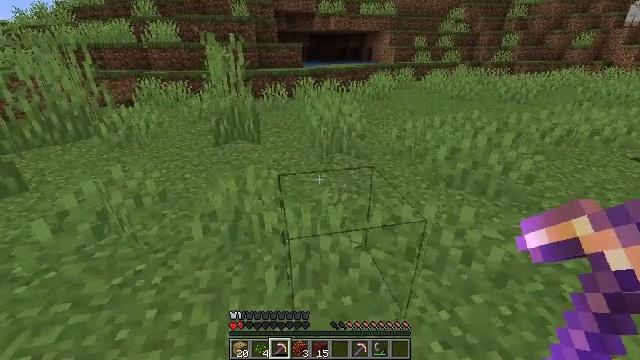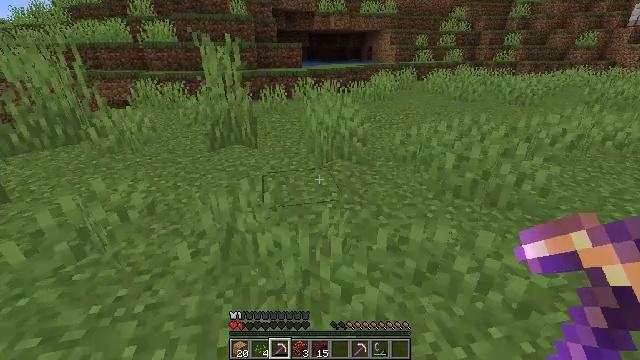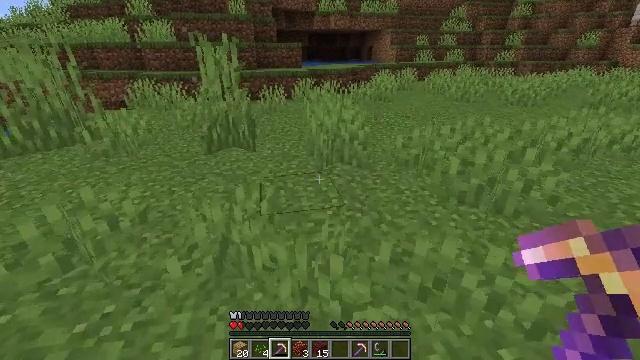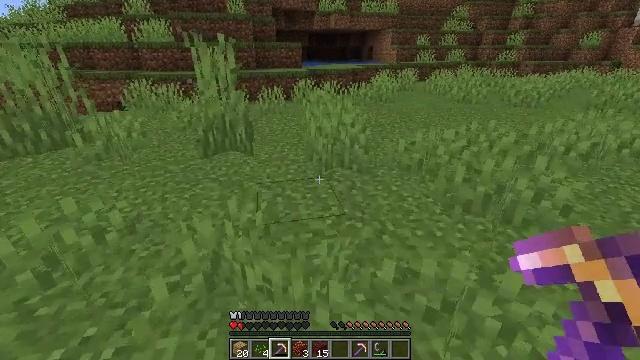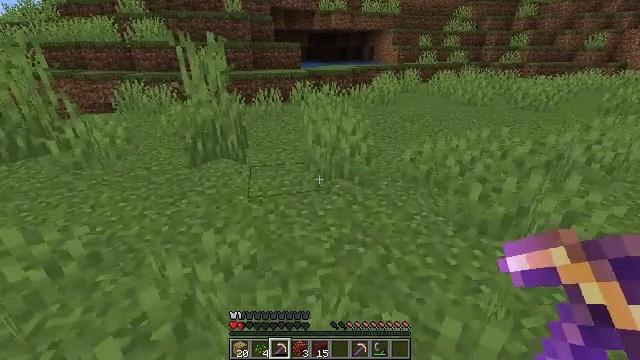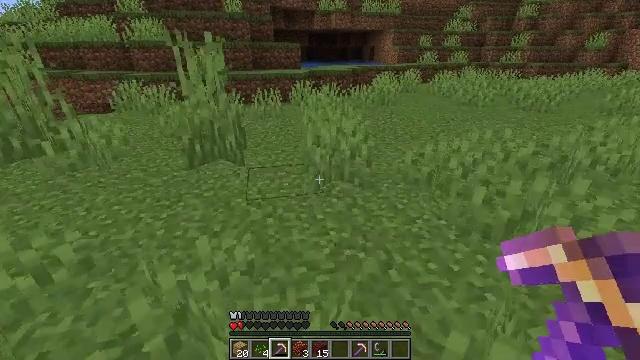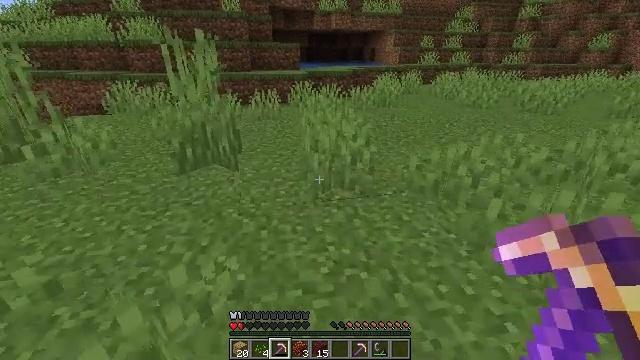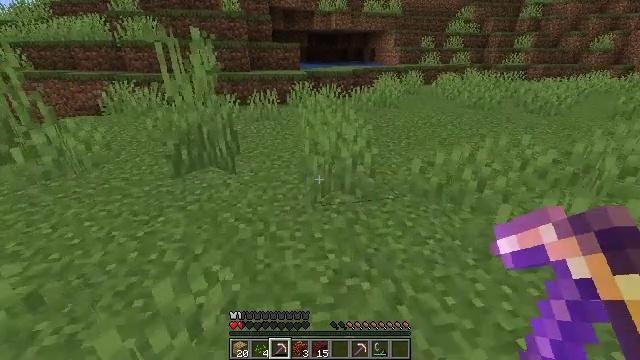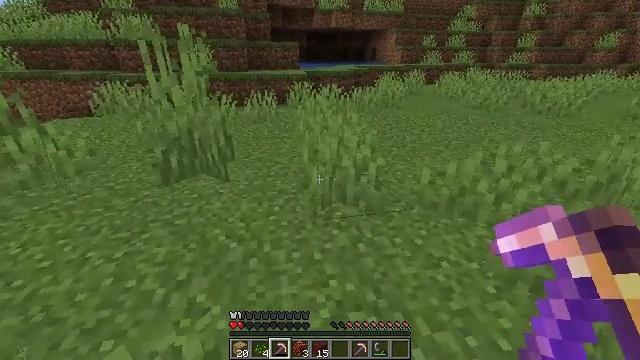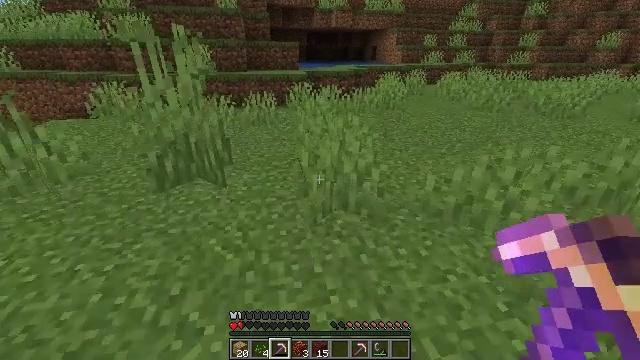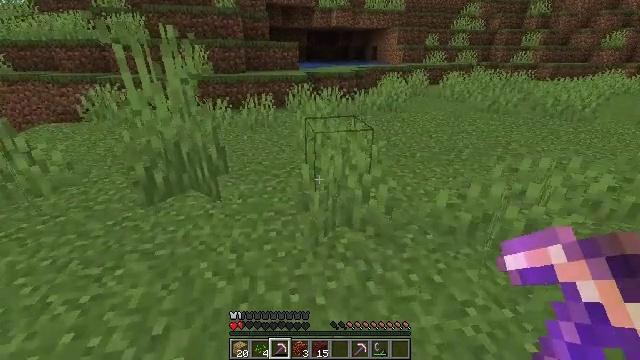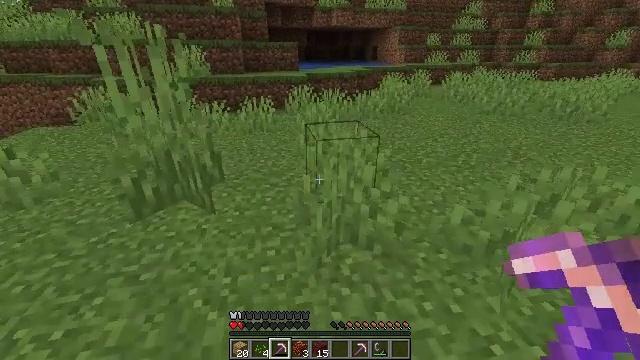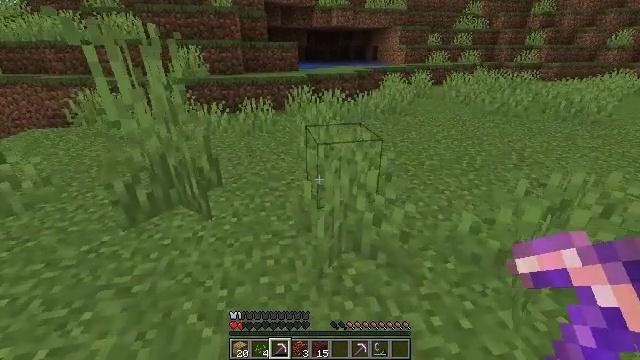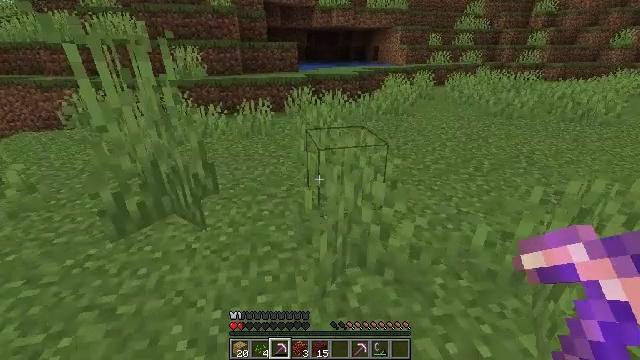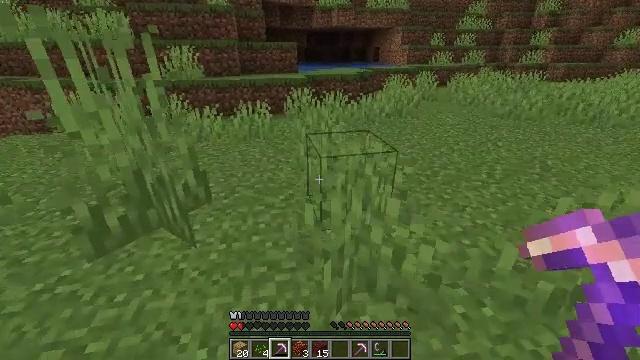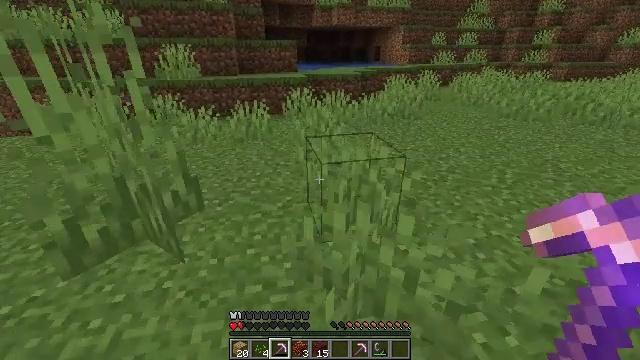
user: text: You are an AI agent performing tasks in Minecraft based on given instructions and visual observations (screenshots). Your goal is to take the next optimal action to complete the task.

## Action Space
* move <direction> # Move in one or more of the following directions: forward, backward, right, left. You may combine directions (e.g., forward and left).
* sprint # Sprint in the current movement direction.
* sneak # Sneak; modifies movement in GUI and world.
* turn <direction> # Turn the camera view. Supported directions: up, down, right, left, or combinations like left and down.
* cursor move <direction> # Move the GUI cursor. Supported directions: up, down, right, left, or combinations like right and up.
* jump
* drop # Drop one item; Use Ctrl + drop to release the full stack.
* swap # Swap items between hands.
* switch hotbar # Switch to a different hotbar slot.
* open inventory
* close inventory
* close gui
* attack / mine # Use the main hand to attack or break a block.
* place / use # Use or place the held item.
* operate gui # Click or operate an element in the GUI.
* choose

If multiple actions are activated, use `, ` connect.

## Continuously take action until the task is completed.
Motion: motion action
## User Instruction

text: Dig up the stone with a tool.
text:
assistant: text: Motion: move forward
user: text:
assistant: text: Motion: move forward
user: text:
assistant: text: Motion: move forward
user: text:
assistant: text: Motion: move forward
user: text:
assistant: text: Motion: move forward
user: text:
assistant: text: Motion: move forward
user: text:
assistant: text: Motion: move forward
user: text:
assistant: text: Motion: move forward
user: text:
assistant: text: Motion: move forward
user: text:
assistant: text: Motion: move forward
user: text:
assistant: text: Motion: move forward
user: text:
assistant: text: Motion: move forward
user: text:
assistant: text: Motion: move forward
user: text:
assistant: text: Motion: move forward
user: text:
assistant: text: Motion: move forward
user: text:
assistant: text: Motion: move forward
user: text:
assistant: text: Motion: move forward
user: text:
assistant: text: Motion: move forward
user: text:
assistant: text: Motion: move forward
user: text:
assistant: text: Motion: move forward
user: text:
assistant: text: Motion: move forward
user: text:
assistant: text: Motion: move forward
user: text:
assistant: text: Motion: move forward
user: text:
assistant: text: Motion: move forward
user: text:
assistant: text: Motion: move forward
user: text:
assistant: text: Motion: move forward, turn left
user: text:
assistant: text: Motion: move forward, turn left
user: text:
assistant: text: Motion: move forward, turn left and down
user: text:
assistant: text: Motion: move forward, turn left
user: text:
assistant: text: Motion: move forward